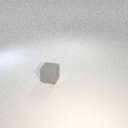
small gray rubber cube